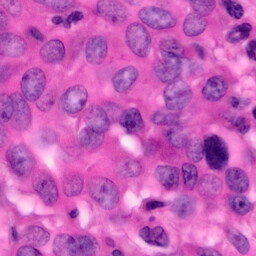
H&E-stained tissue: Pancreatic